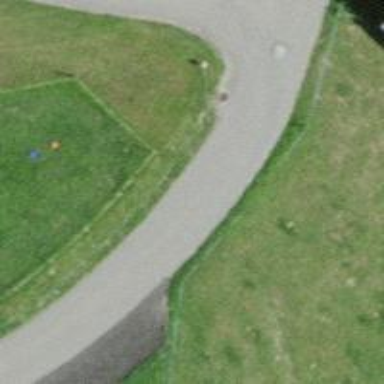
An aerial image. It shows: Unclassified road with asphalt surface.